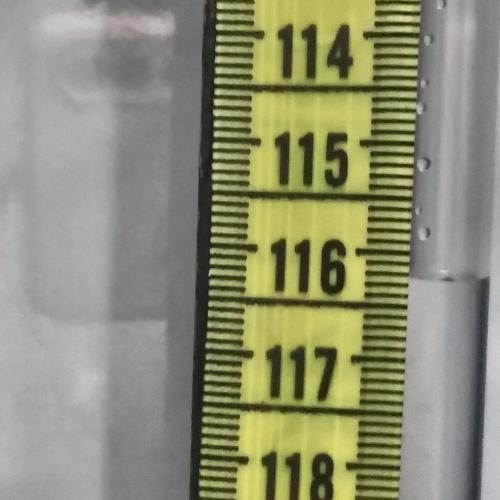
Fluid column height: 116.2 cm